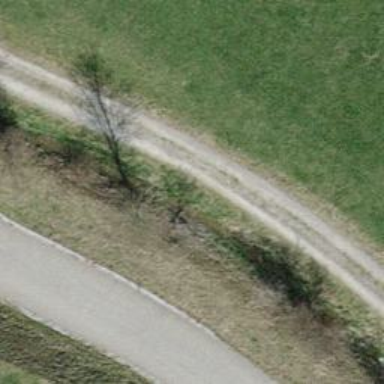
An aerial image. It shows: Hedge acting as barrier.